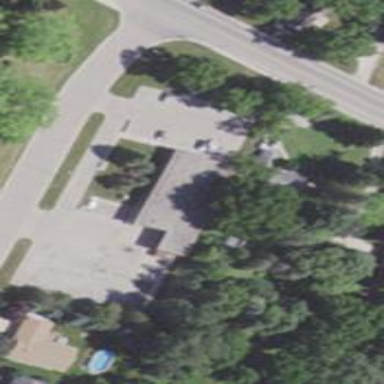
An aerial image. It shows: Post office.